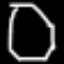
Label: octagon